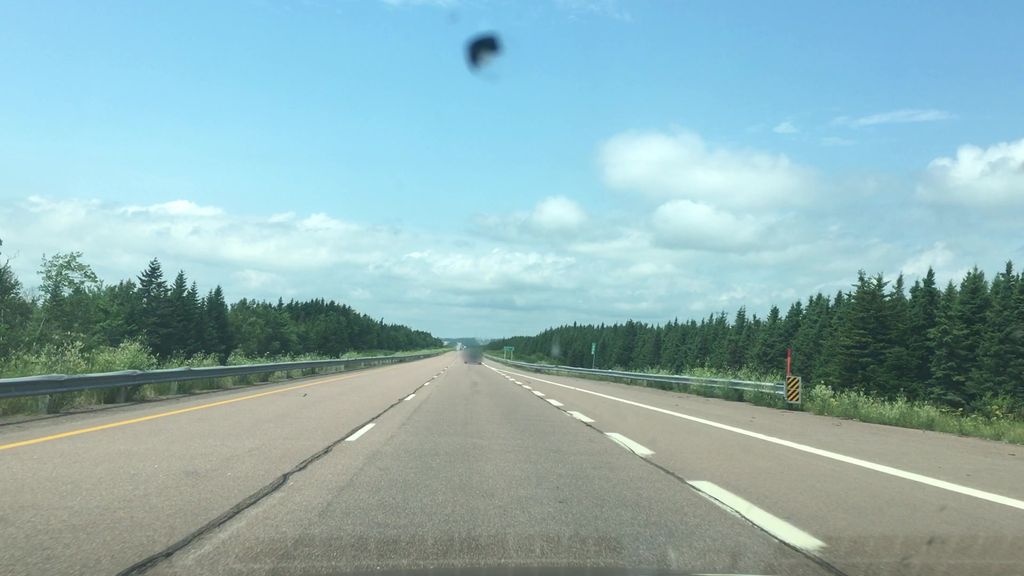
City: charlottetown